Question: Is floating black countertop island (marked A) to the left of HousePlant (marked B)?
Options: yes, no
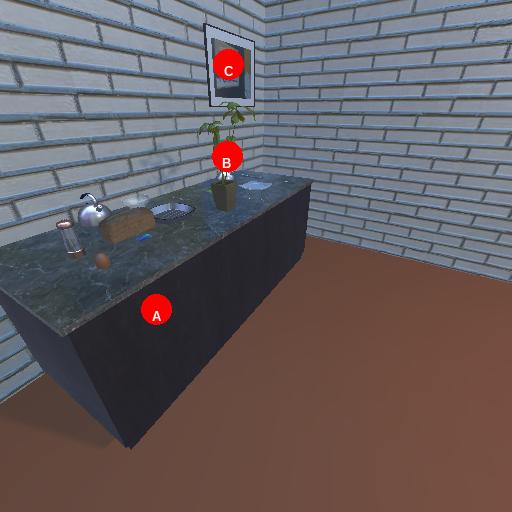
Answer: yes